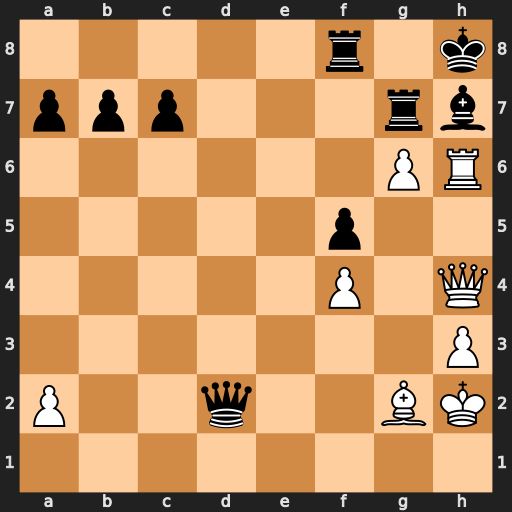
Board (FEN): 5r1k/ppp3rb/6PR/5p2/5P1Q/7P/P2q2BK/8
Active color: w
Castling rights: -
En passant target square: -
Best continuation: Rxh7+ Rxh7 Qxh7#